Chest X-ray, PA view. Patient: 53 years old, sex F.
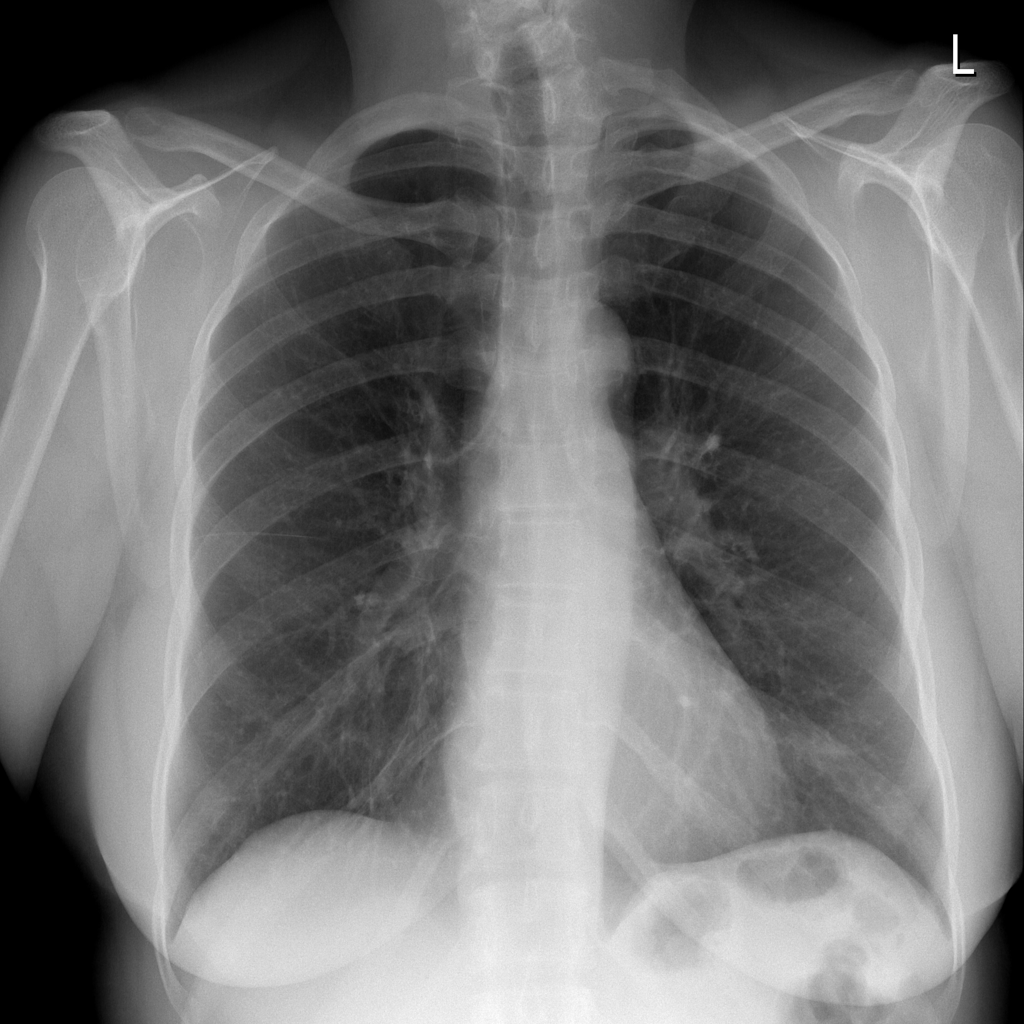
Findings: No Finding